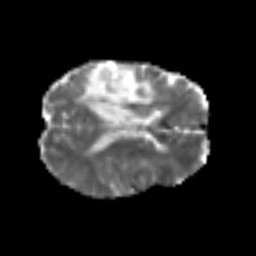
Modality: MD
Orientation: axial
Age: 44
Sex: female
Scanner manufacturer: siemens
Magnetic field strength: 3 T
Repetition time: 6.1 s
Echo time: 0.101 s